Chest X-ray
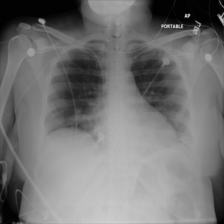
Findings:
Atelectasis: positive
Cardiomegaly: negative
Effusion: negative
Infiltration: negative
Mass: negative
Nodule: negative
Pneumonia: negative
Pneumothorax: negative
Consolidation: negative
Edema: negative
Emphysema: negative
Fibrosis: negative
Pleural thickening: negative
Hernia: negative